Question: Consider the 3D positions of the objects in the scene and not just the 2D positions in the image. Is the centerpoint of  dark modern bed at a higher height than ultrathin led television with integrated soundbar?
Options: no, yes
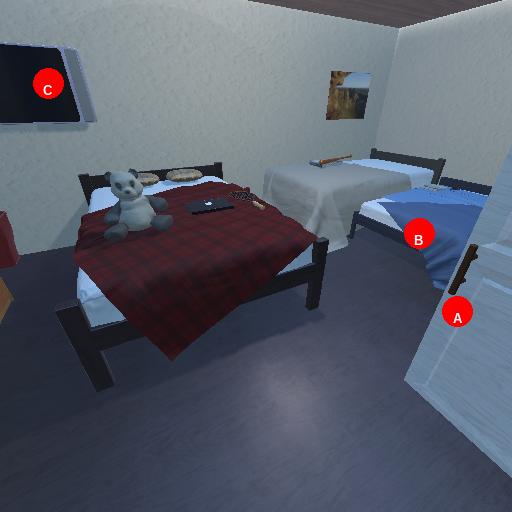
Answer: no